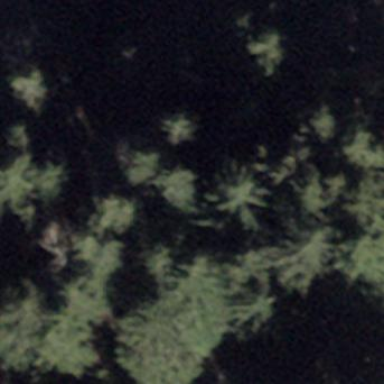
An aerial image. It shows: Forest area.